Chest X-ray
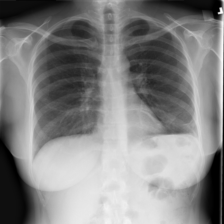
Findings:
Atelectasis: negative
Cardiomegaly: negative
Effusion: negative
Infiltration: negative
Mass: negative
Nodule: negative
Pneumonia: negative
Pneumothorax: negative
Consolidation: negative
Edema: negative
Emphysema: negative
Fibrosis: negative
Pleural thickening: negative
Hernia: negative